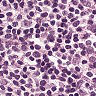
Metastatic tissue present: no